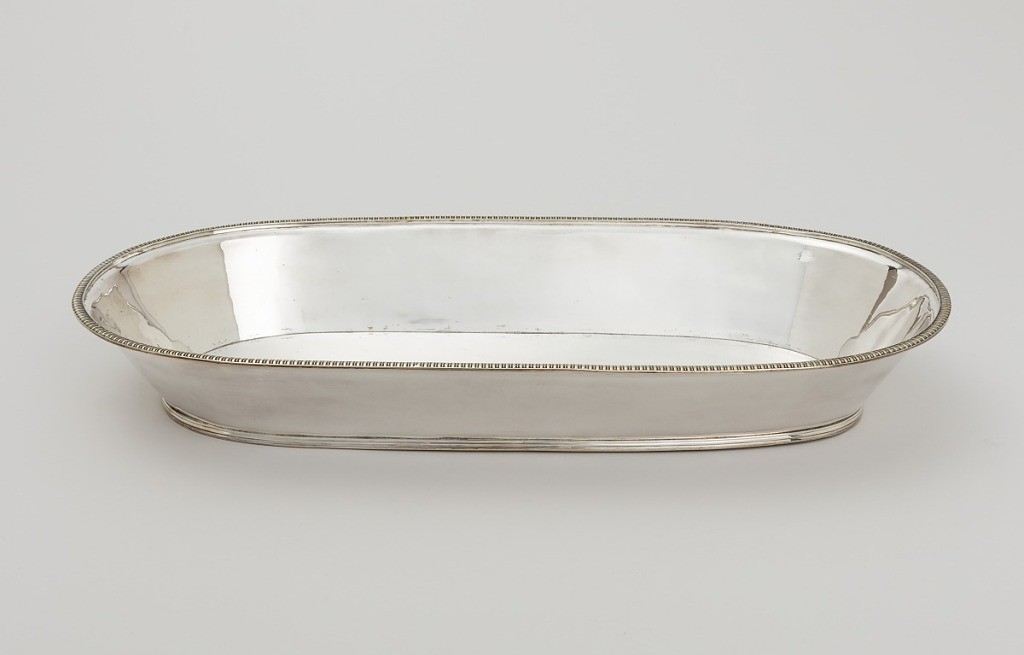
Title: Bread Tray
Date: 1790–1800
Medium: copper, silver
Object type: bread tray
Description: Oblong tray with high flared sides; reeded band covers narrow base; silver die-stamped edge with egg and dart motif applied to rim.